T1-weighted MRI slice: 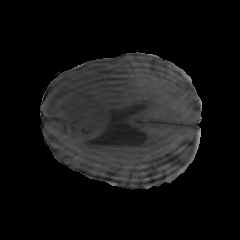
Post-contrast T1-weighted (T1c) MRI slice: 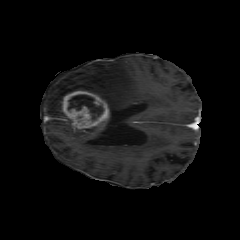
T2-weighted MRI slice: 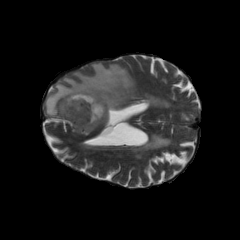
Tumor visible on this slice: yes